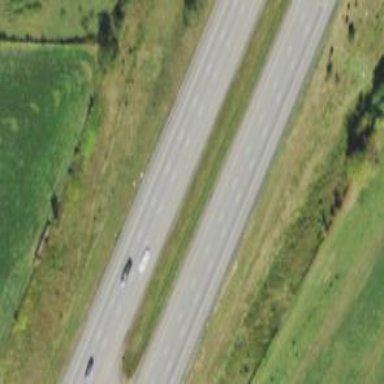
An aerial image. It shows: Asphalt motorway.